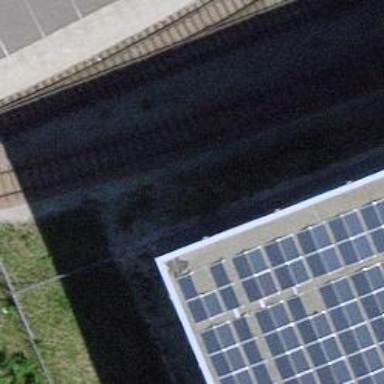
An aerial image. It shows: Single-track railway spur.